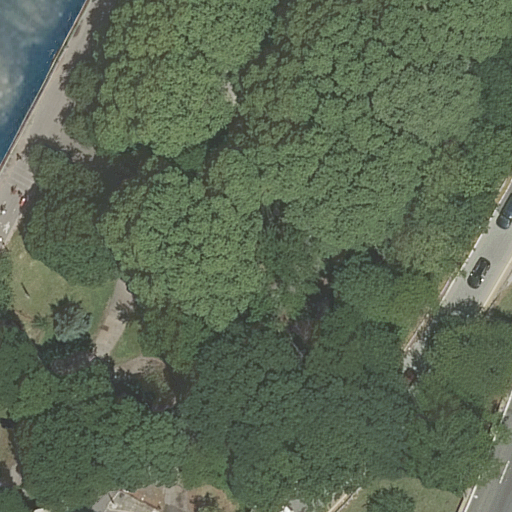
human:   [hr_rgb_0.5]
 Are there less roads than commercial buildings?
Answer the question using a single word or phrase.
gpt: no

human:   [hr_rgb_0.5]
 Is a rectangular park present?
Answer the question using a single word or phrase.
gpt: yes

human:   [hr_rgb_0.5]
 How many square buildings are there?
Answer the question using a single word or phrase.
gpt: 0

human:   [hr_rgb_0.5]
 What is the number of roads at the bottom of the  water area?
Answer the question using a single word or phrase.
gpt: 6

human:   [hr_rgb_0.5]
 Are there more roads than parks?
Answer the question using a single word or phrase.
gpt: yes

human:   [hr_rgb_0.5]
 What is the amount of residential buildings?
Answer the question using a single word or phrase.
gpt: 0

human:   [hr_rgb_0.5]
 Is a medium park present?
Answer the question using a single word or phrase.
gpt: yes

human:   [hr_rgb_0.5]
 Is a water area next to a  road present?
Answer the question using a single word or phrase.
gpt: yes

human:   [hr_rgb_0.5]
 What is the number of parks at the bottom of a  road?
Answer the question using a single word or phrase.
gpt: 0

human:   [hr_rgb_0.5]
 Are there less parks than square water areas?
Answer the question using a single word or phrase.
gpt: no

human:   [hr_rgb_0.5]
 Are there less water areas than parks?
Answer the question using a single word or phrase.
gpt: no

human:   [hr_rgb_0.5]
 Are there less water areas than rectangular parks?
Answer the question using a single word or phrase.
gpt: no

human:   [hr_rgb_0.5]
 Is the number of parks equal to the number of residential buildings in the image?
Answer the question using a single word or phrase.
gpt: no

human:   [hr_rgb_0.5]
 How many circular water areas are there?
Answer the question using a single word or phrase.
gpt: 0

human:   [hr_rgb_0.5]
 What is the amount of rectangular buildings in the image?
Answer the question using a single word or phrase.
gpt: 0

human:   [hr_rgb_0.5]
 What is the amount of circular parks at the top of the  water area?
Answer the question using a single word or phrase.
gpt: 0

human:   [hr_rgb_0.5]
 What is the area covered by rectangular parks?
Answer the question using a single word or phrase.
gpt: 434m2

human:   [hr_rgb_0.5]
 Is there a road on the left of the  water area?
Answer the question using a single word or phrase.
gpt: no

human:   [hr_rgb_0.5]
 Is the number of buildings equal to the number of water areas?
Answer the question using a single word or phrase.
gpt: no

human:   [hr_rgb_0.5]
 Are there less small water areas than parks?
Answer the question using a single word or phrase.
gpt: yes

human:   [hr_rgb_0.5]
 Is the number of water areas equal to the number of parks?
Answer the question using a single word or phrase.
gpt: yes

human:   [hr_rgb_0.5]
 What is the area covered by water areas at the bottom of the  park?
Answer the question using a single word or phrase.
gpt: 233m2

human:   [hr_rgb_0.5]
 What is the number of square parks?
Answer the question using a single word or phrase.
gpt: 0

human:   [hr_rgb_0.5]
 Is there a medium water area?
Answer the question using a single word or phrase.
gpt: yes

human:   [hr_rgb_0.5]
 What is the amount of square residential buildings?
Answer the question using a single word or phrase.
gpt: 0

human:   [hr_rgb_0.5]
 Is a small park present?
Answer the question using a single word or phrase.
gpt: no

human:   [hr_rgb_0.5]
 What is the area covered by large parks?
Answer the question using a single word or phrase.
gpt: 0m2

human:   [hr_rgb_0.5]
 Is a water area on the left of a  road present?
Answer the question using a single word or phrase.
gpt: yes

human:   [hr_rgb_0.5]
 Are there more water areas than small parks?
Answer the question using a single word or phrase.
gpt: yes

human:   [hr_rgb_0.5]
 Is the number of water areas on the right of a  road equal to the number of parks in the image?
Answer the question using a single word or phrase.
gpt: no

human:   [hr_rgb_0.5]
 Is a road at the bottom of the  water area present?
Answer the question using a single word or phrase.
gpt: yes

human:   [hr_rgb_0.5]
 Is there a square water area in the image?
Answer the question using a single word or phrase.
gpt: no

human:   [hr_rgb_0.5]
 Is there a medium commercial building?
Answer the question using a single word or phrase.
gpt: no

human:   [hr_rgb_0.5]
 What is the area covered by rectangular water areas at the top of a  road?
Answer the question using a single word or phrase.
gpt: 233m2

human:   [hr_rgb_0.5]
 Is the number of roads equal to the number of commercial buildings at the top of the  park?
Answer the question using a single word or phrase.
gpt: no

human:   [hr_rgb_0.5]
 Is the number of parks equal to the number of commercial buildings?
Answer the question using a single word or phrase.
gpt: no